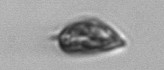
Label: Prorocentrum_triestinum